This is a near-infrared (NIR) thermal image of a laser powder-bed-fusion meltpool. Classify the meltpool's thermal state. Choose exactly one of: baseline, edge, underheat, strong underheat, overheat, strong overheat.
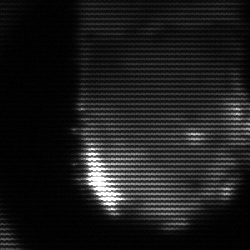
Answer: baseline